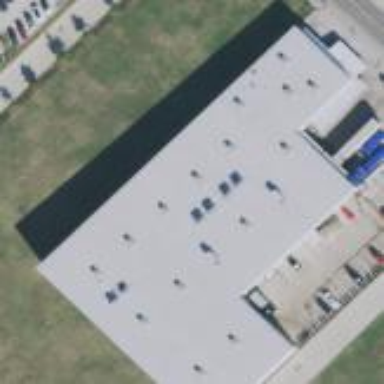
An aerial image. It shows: Warehouse.